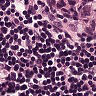
Metastatic tissue present: yes